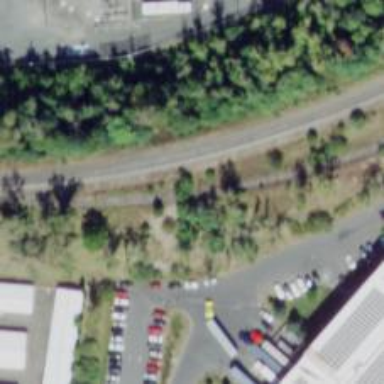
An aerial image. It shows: Disused railway spur.